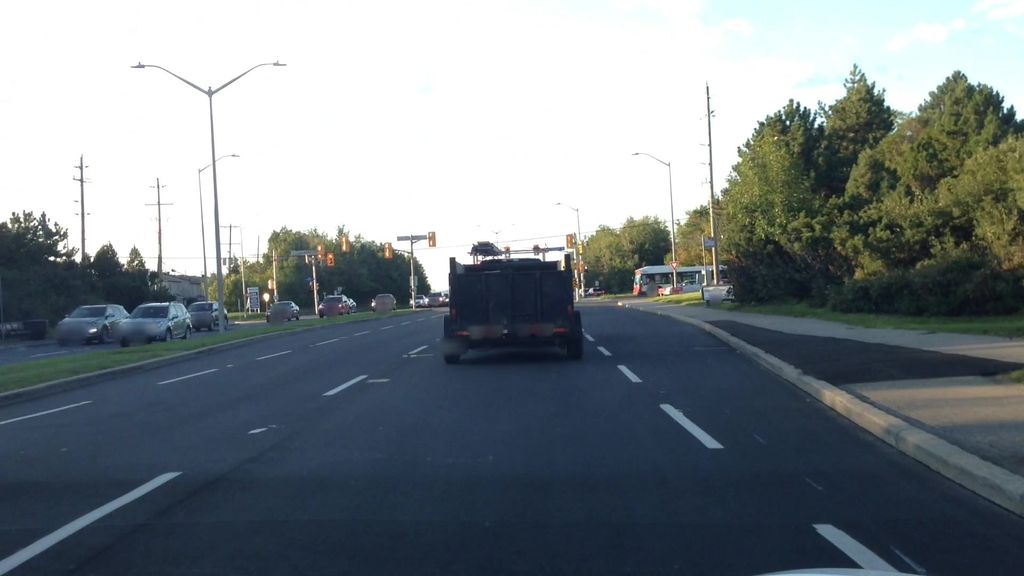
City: ottawa-gatineau